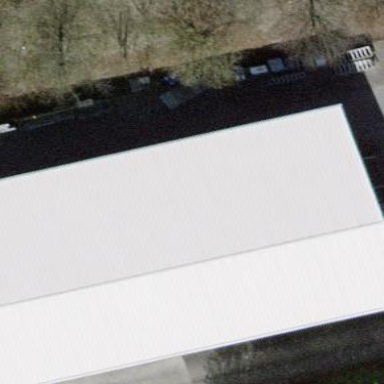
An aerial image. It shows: Industrial building.